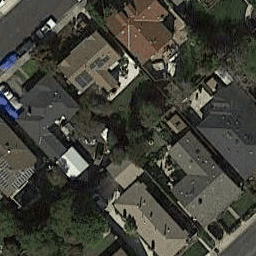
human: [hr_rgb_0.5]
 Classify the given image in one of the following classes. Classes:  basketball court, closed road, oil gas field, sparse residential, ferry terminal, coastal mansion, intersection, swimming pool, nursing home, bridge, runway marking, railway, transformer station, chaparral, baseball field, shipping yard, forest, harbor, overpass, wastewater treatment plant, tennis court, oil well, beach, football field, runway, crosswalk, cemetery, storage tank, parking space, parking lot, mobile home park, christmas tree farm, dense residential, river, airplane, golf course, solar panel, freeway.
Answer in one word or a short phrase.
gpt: dense residential